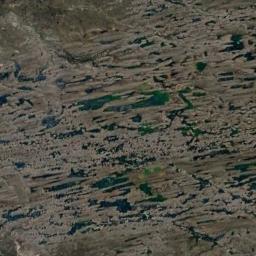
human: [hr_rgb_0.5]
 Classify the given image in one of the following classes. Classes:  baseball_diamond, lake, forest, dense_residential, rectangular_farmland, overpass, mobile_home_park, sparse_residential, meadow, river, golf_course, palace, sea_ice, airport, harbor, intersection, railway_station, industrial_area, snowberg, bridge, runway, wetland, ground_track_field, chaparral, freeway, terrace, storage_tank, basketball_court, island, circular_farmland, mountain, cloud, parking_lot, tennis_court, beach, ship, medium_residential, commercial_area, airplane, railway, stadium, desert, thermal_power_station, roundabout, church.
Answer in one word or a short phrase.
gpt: wetland